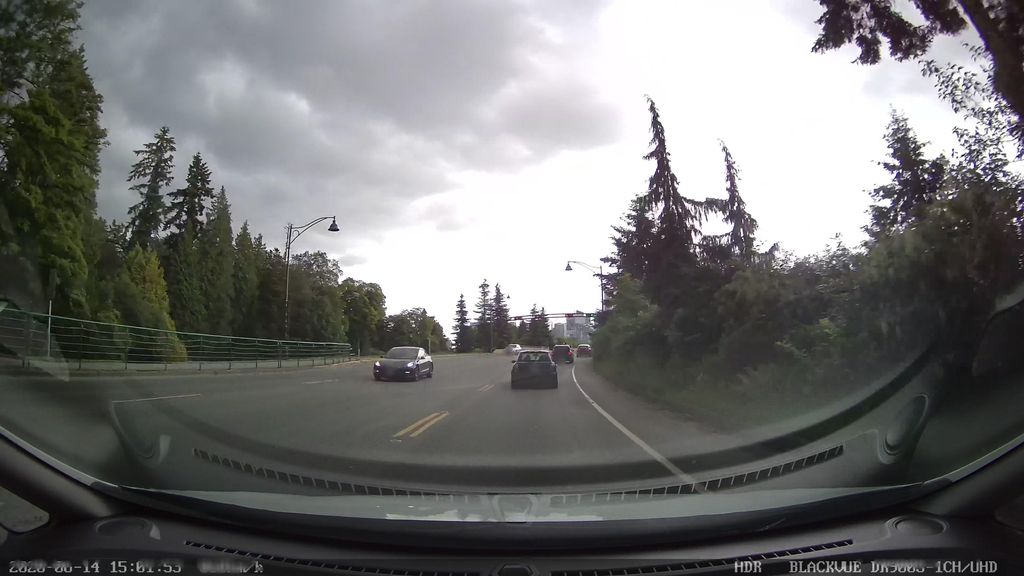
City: vancouver